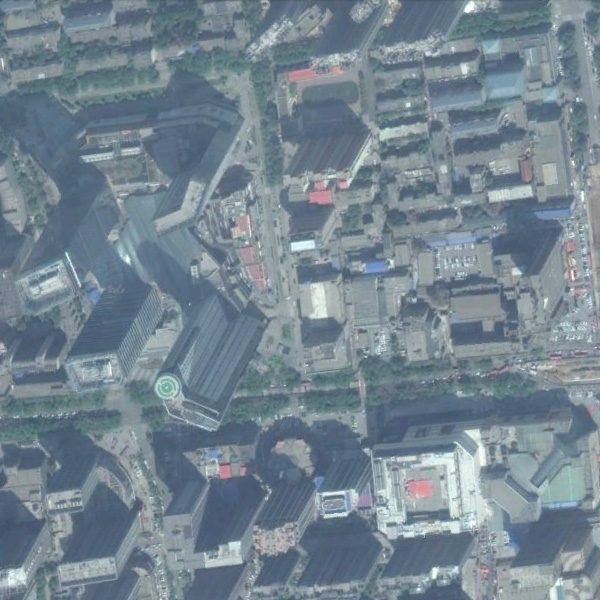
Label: Commercial